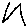
Label: star